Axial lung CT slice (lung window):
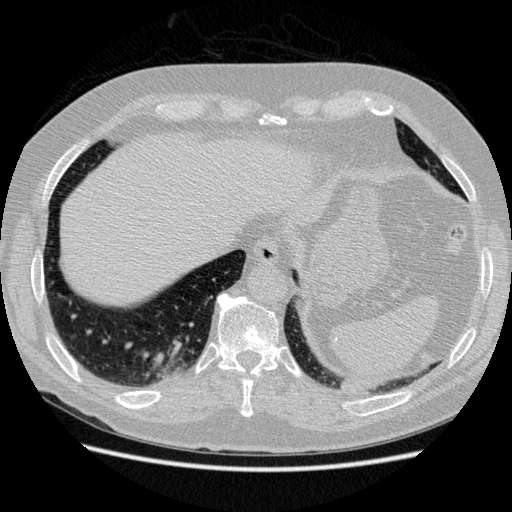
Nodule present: no